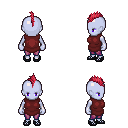
a pixel art fantasy rpg character, female body template, dark elf, purple skin, maroon tunic, magenta pants, ruby red mohawk hairstyle, ghillies, four views (front, back, left, right), 2x2 character sprite sheet, small pixel art, hard edges, no anti-aliasing